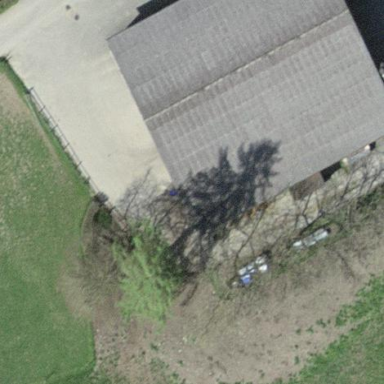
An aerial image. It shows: Rural barn.